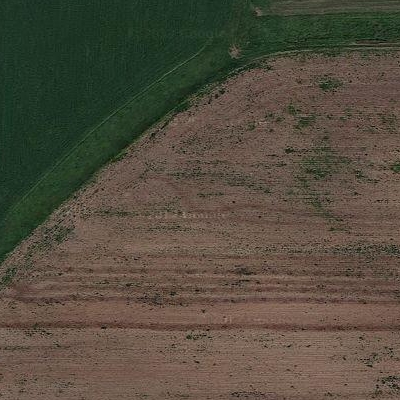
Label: bField